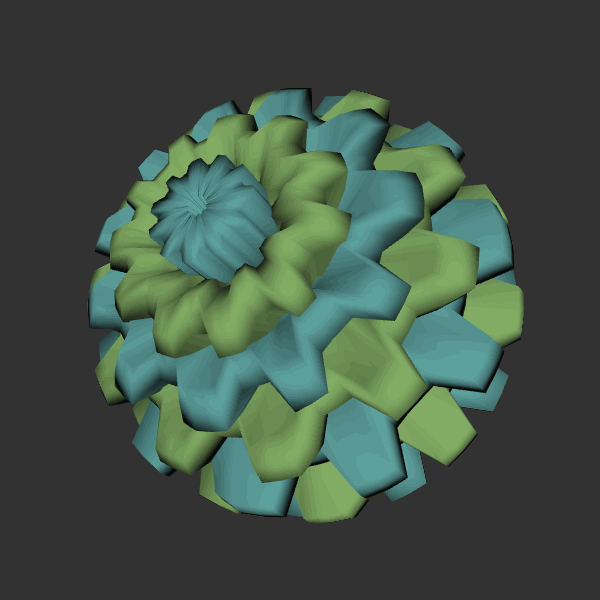
Background: dark